Field crop: tomato
Growth stage: 1
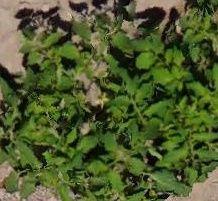
Species: tomato